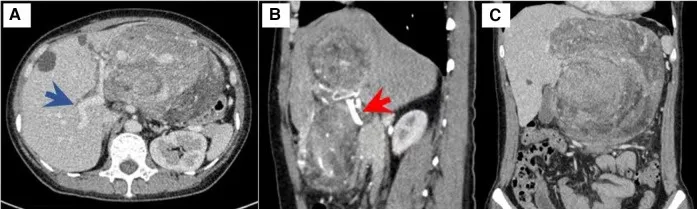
Contrast-enhanced computed tomography of the mass. Blue arrow, portal vein. Red arrow, hepatic artery.
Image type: radiology (ct)